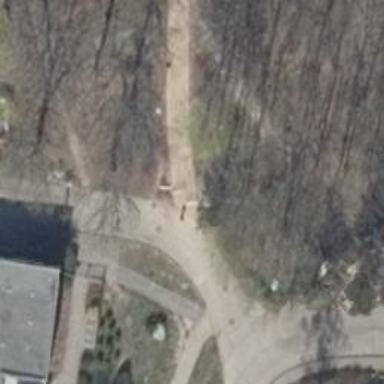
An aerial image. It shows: Compacted footway.